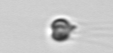
Label: Apedinella